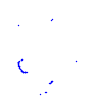
Particle: proton